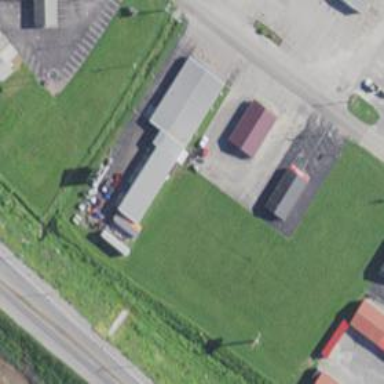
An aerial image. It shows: Car repair shop located in building.